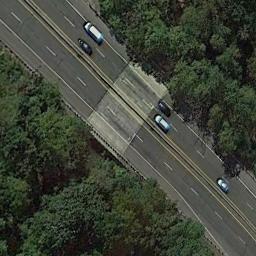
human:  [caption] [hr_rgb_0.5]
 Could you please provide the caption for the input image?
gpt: The freeway goes through the forest with some cars .

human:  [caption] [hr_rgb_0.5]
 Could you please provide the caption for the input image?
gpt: There are large green forests around the freeway and there are many cars on the freeway .

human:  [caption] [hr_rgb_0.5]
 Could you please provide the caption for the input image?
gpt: A straight freeway goes through the forest with many dark green trees and some cars are driving on the freeway .

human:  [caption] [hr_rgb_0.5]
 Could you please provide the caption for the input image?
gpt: The highway is lined with trees .

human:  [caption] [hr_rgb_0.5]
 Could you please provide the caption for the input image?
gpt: There are many green trees beside the freeway .